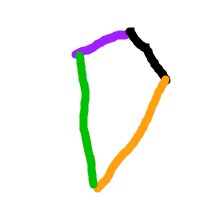
Shape: kite